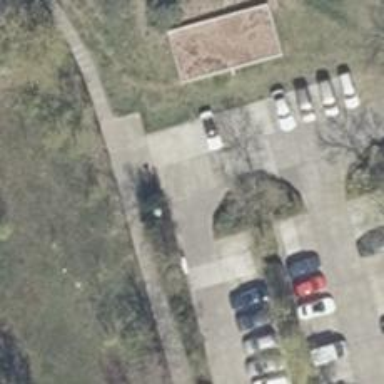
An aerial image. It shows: Parking aisle with concrete surface.